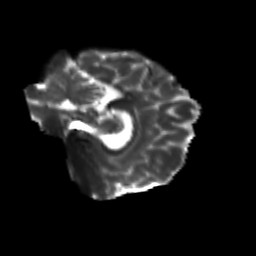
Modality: T2w
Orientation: sagittal
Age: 23
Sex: female
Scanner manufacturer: siemens
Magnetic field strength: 3 T
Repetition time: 3.5 s
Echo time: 0.113 s